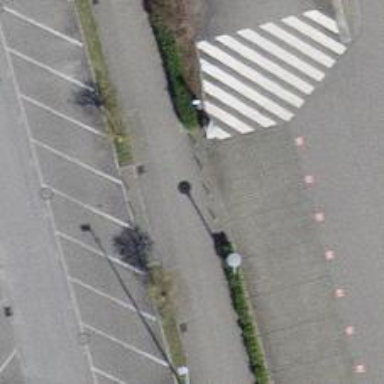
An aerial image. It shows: Bollard barrier.